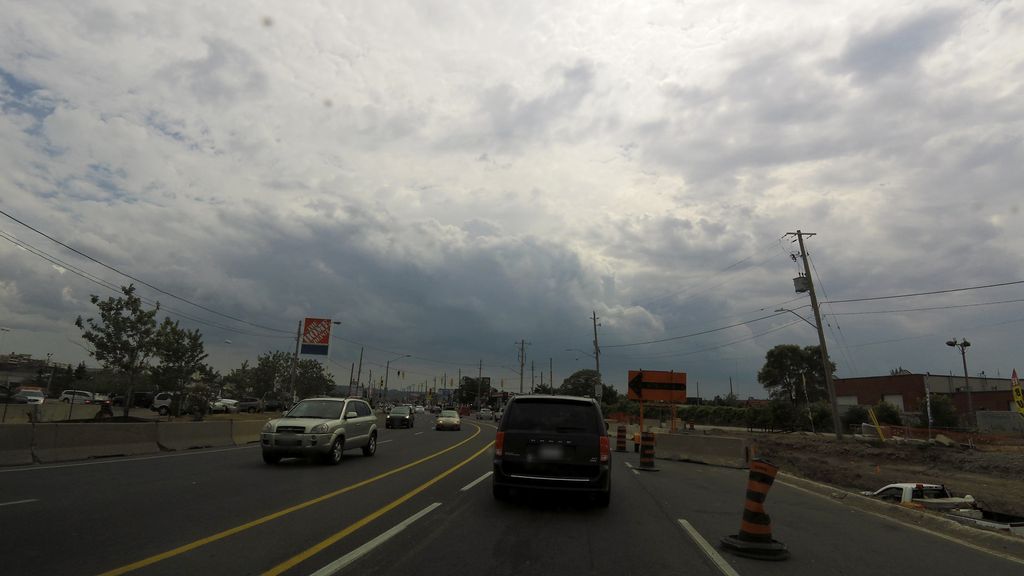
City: hamilton